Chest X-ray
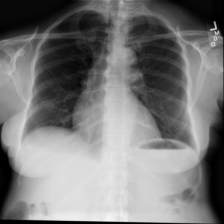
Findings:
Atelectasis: negative
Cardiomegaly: negative
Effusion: negative
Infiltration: negative
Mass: negative
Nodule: negative
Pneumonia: negative
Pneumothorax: negative
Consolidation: negative
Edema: negative
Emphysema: negative
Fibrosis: negative
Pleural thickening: negative
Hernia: negative